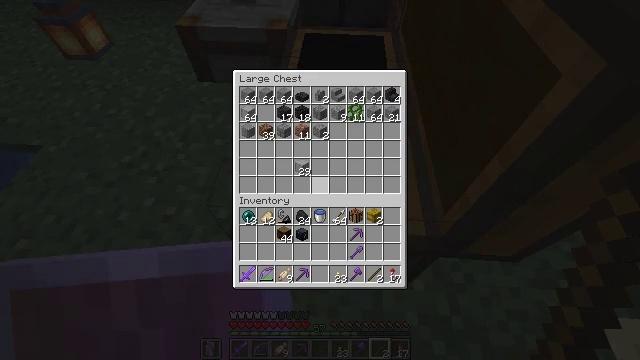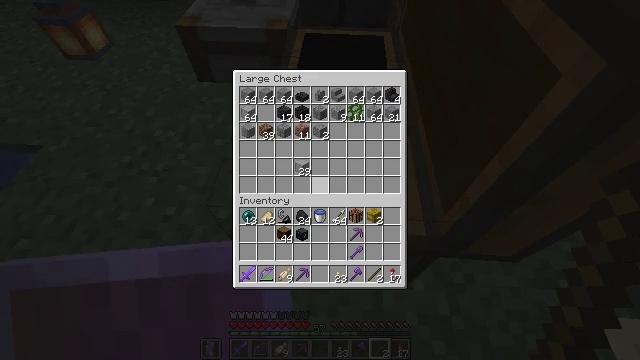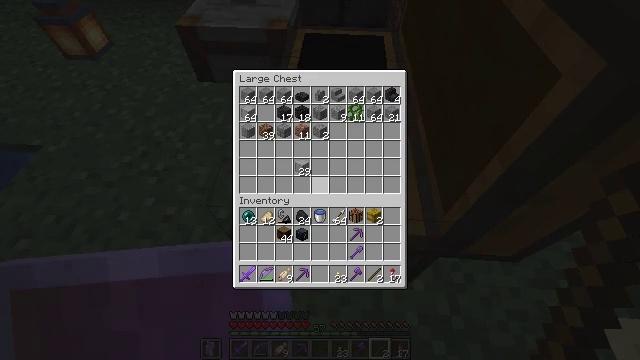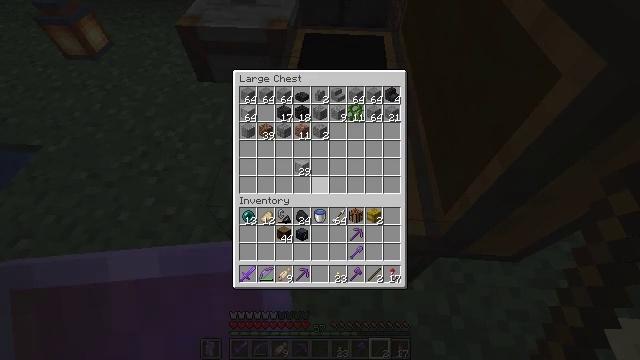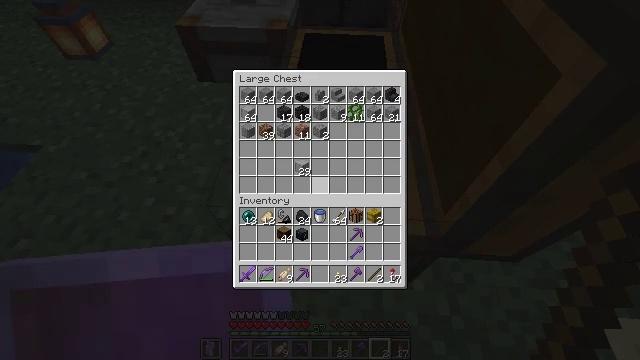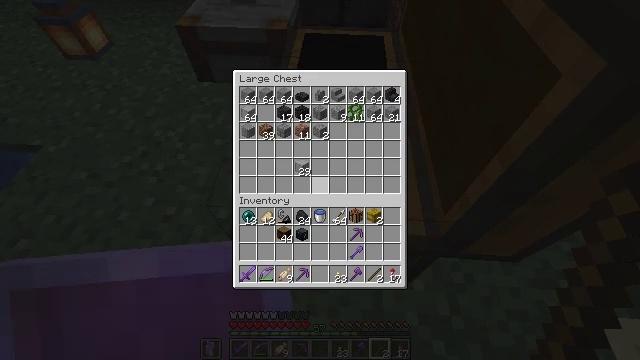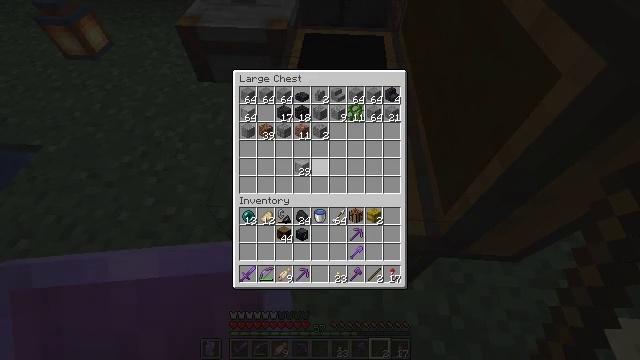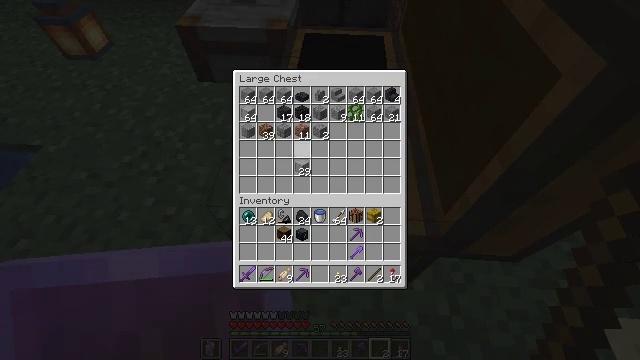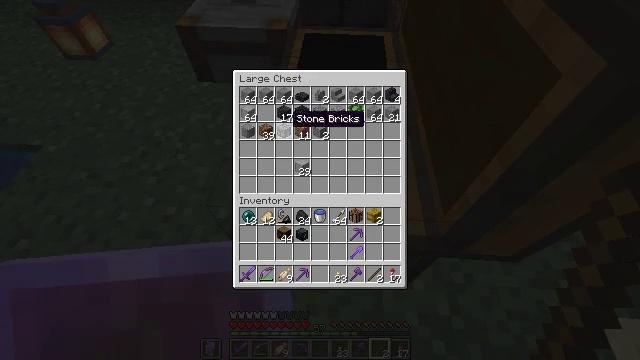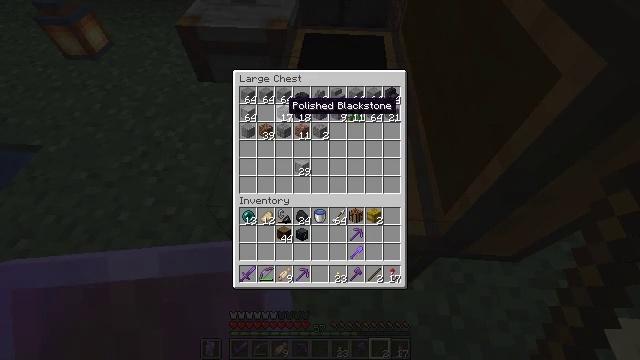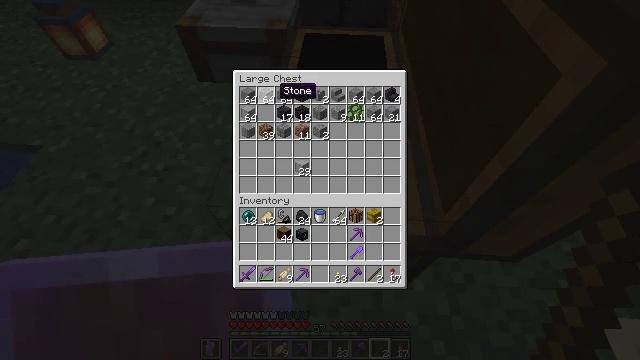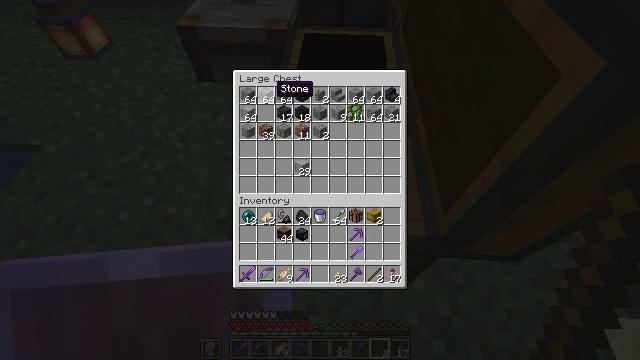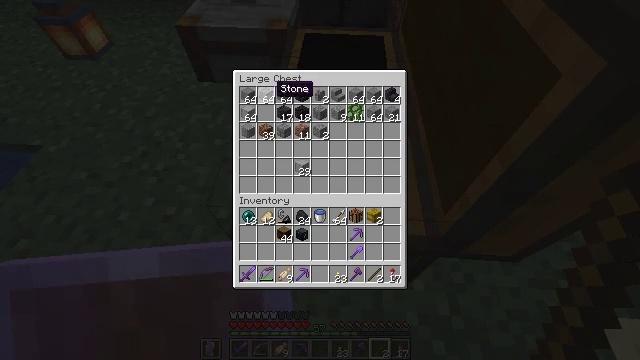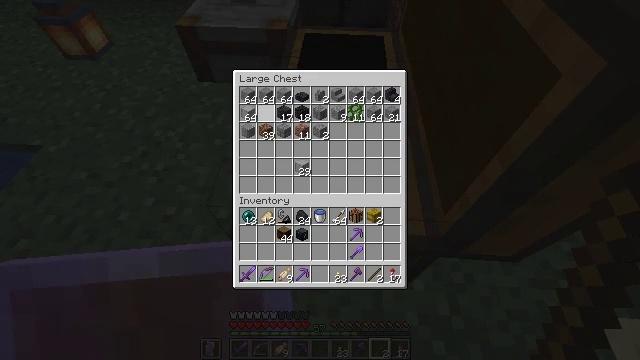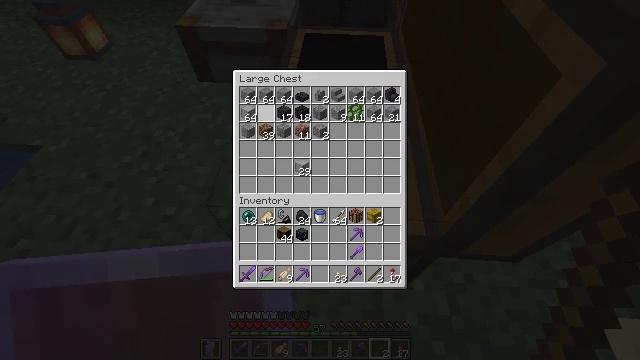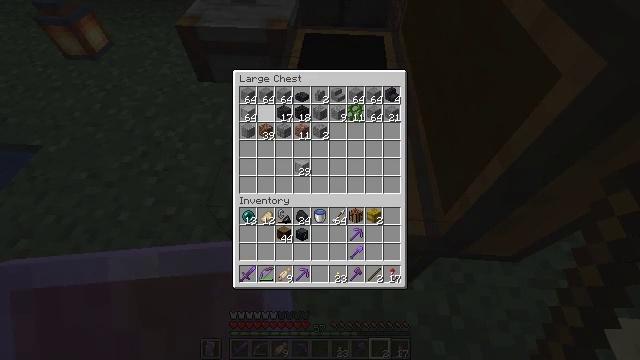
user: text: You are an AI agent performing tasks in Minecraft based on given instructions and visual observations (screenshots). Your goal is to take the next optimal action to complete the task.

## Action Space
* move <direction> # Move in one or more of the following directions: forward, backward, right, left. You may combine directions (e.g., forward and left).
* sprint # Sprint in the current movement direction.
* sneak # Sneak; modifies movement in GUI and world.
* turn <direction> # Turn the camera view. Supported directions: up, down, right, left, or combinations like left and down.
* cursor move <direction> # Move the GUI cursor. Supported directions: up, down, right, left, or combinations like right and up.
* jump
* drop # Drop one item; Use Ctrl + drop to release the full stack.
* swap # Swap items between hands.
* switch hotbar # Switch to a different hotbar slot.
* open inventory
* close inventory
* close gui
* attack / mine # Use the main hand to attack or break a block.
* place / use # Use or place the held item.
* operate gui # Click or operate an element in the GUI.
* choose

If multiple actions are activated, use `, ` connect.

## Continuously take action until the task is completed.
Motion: motion action
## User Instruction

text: Collect the brown shulker box for storage.
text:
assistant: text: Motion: no_op
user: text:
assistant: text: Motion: no_op
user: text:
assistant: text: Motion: no_op
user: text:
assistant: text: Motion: no_op
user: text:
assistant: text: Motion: no_op
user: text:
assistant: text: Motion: turn left and up
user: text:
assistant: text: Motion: turn left and up
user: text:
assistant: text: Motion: turn left and up
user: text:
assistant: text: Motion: sneak, turn up
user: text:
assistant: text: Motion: sneak, turn left and up
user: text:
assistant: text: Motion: sneak
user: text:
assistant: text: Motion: sneak
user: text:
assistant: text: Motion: sneak, turn left and down
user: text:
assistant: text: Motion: sneak
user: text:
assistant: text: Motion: sneak
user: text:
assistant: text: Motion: sneak
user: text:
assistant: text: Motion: sneak
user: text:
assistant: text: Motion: sneak
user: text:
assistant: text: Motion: sneak
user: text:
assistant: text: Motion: sneak
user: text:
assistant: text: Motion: sneak, attack / mine
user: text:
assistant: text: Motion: sneak, attack / mine
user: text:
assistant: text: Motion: sneak, attack / mine
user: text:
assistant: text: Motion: no_op
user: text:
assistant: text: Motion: no_op
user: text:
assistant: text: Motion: no_op
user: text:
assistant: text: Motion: no_op
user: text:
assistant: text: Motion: no_op
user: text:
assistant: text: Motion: turn right
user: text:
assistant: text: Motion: move forward, turn right and up